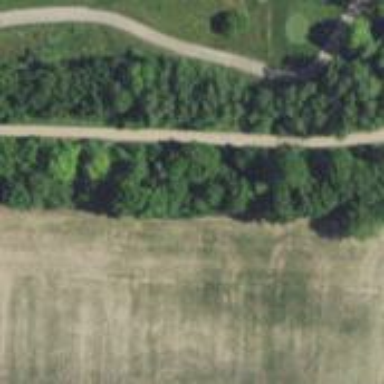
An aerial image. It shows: Path for both road and golf.